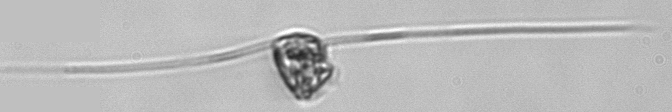
Label: Chaetoceros_danicus